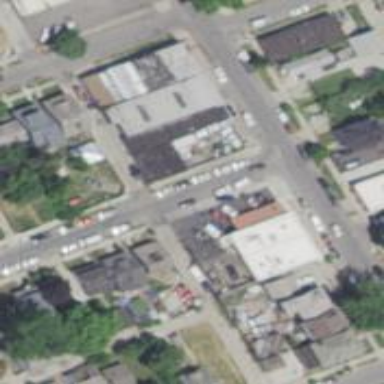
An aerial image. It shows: Alleyway designated as service road.